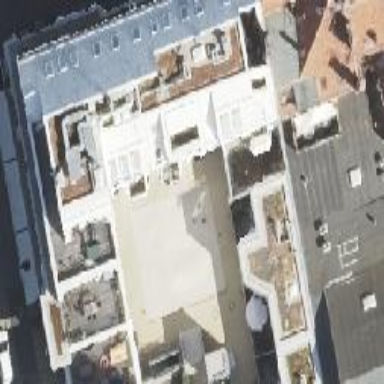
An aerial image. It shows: Beautiful apartment building with mansard roof.